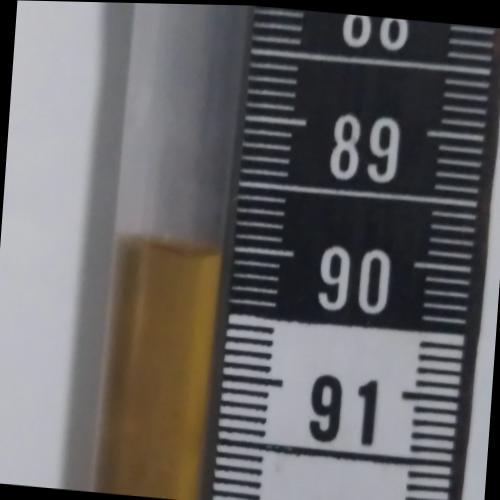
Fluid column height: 90.1 cm